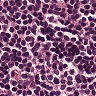
Metastatic tissue present: no